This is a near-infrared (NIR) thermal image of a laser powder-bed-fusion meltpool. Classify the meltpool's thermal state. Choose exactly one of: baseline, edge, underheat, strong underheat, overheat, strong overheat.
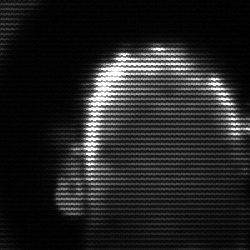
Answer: baseline